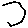
Label: hexagon